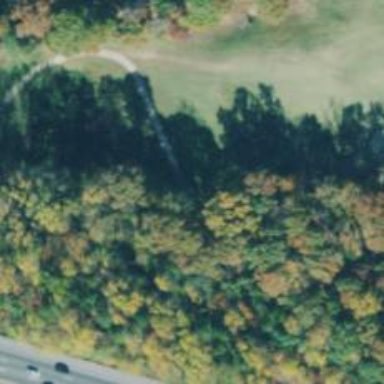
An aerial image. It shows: Service road used as golf cart path.